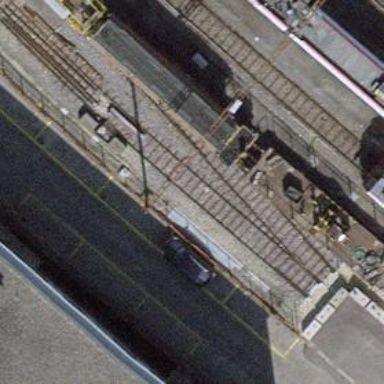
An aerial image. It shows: Rail yard with electrified rails and single track.